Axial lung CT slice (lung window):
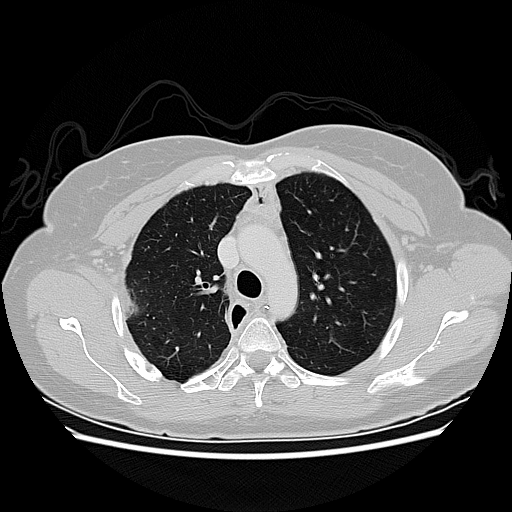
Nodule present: no